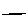
Label: line